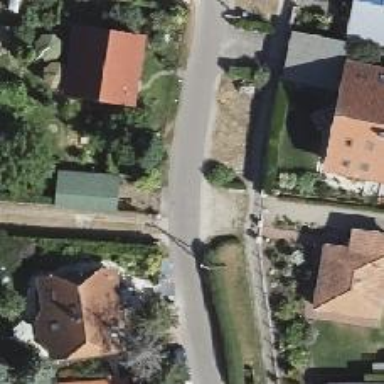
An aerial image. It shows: Smooth asphalt road in residential area.